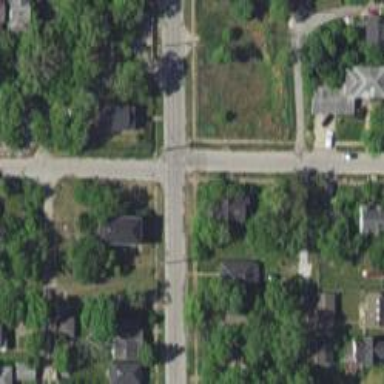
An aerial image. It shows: Unmarked road crossing.